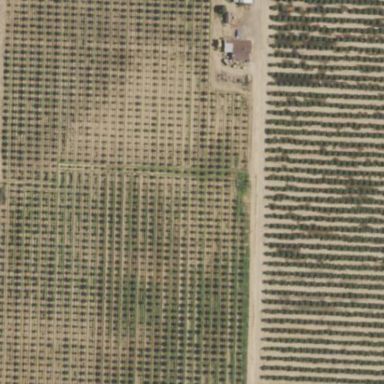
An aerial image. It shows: Vineyard.